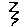
Label: zigzag